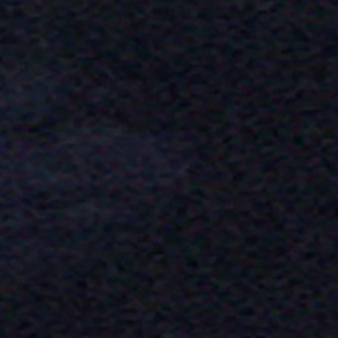
Label: other